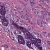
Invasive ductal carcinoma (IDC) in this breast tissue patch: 1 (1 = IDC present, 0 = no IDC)